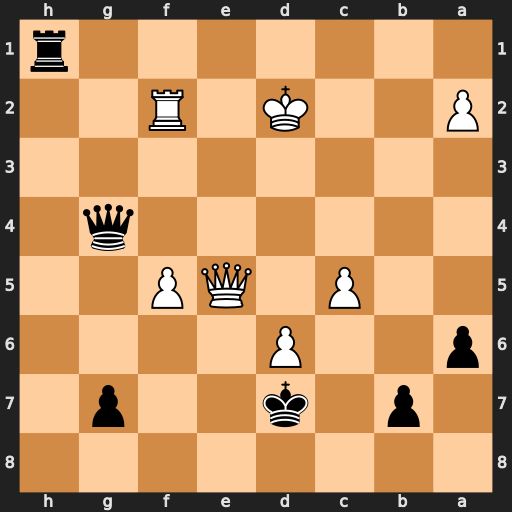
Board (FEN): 8/1p1k2p1/p2P4/2P1QP2/6q1/8/P2K1R2/7r
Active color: b
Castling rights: -
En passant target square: -
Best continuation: Qb4+ Qc3 Rd1+ Kxd1 Qxc3